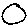
Label: circle